Question: Where I work I don't get paid overtime, but I accrue holiday days for the overtime I work. I have the following spreadsheet which calculates how much overtime I've done and totals it in 'D15'.
Now I want to calculate how many days this is, based on 8 hours per day. In 'D16', I've done '=D15/8' and formatted it as 'h.mm \d\y\s', but this shows as '2.26 days' instead of '2.4375 days'.
What is the correct formula to use in 'D16'?

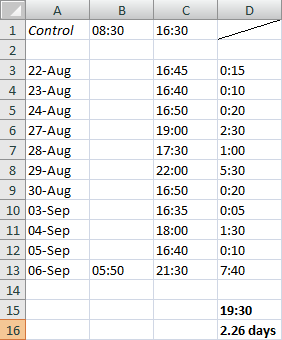
Answer: this question led to multiple solutions some of which were discussed in the comments. Here is a summary of the solution found.
---
'''
=(HOUR(D15)+MINUTE(D15)/60)/8
'''
Dates and time in Excel are , so '19:30' is actually '0.8125'.
So, if you divide it by '8', you will get '<PHONE>'.
This latter value is worth '2.26 days'
---
(thanks to Danny Becket (OP)) - see the comments below.
This solution now handles hours > 24.
'''
=((DAY(D20)*24)+HOUR(D20)+(MINUTE(D20)/60))/8
'''
or better (credits to <URL>:
'''
=((INT(D20)*24)+HOUR(D20)+(MINUTE(D20)/60))/8
'''
The former formula has a limitation for large values, perhaps not relevant here but if 'D20' is 800:00 then you get the wrong answer (7 days rather than 100 days). This is probably because 'DAY' function is giving you calendar day which will "reset" at 31, best to use 'INT' in place of 'DAY'.
---
Divide by the length of the day as a time value:
'''
=D15/"8:00"
'''
More easily changed if length of workday changes